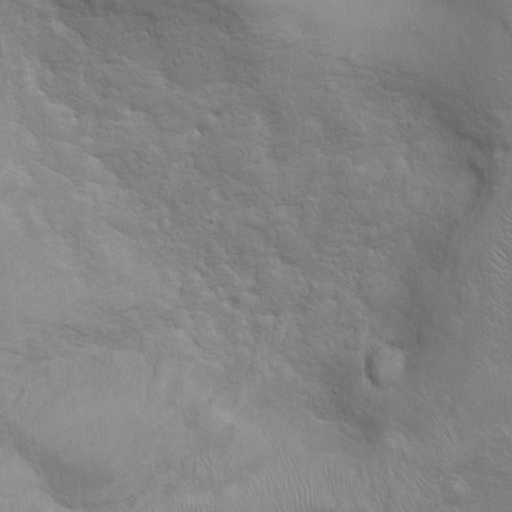
Objects detected: cone